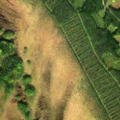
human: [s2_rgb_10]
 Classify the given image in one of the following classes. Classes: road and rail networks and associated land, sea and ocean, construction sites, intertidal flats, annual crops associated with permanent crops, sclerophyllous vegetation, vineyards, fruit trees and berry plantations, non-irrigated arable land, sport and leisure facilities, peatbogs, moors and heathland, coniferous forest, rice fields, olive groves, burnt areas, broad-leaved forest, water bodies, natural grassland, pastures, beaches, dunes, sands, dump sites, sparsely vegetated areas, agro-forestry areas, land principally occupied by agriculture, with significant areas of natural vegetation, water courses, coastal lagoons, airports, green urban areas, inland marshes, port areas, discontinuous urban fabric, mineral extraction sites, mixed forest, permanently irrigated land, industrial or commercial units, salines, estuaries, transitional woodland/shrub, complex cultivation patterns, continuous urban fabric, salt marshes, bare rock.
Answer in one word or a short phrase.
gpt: coniferous forest, mixed forest, peatbogs